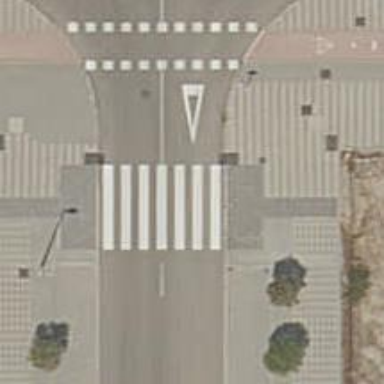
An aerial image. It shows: Uncontrolled crossing on the road.